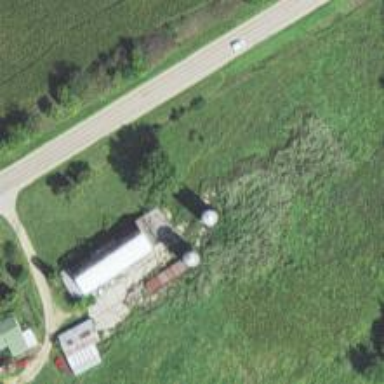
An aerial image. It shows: Silo.